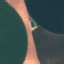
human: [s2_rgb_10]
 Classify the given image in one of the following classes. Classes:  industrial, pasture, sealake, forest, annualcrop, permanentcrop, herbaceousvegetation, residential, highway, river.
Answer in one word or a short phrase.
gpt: AnnualCrop